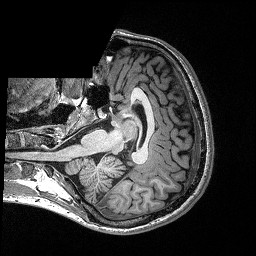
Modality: T1w
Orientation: axial
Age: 25
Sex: male
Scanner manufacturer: siemens
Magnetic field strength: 3 T
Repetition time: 2.4 s
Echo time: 0.03 s